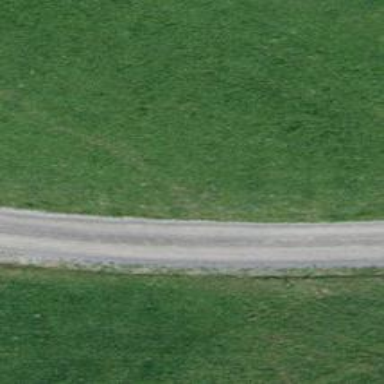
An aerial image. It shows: Agricultural track with grade 2 surface suitable for agricultural vehicles.